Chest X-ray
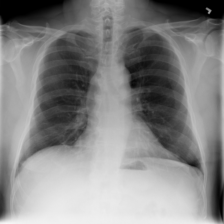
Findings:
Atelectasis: negative
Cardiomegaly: negative
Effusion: negative
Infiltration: negative
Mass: negative
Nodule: negative
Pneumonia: negative
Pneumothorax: negative
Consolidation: negative
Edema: negative
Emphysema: negative
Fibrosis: negative
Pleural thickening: negative
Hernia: negative